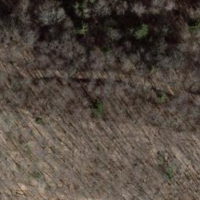
EUNIS habitat code: 41
Species observed at this site:
Cardamine heptaphylla
Mercurialis perennis